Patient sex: M
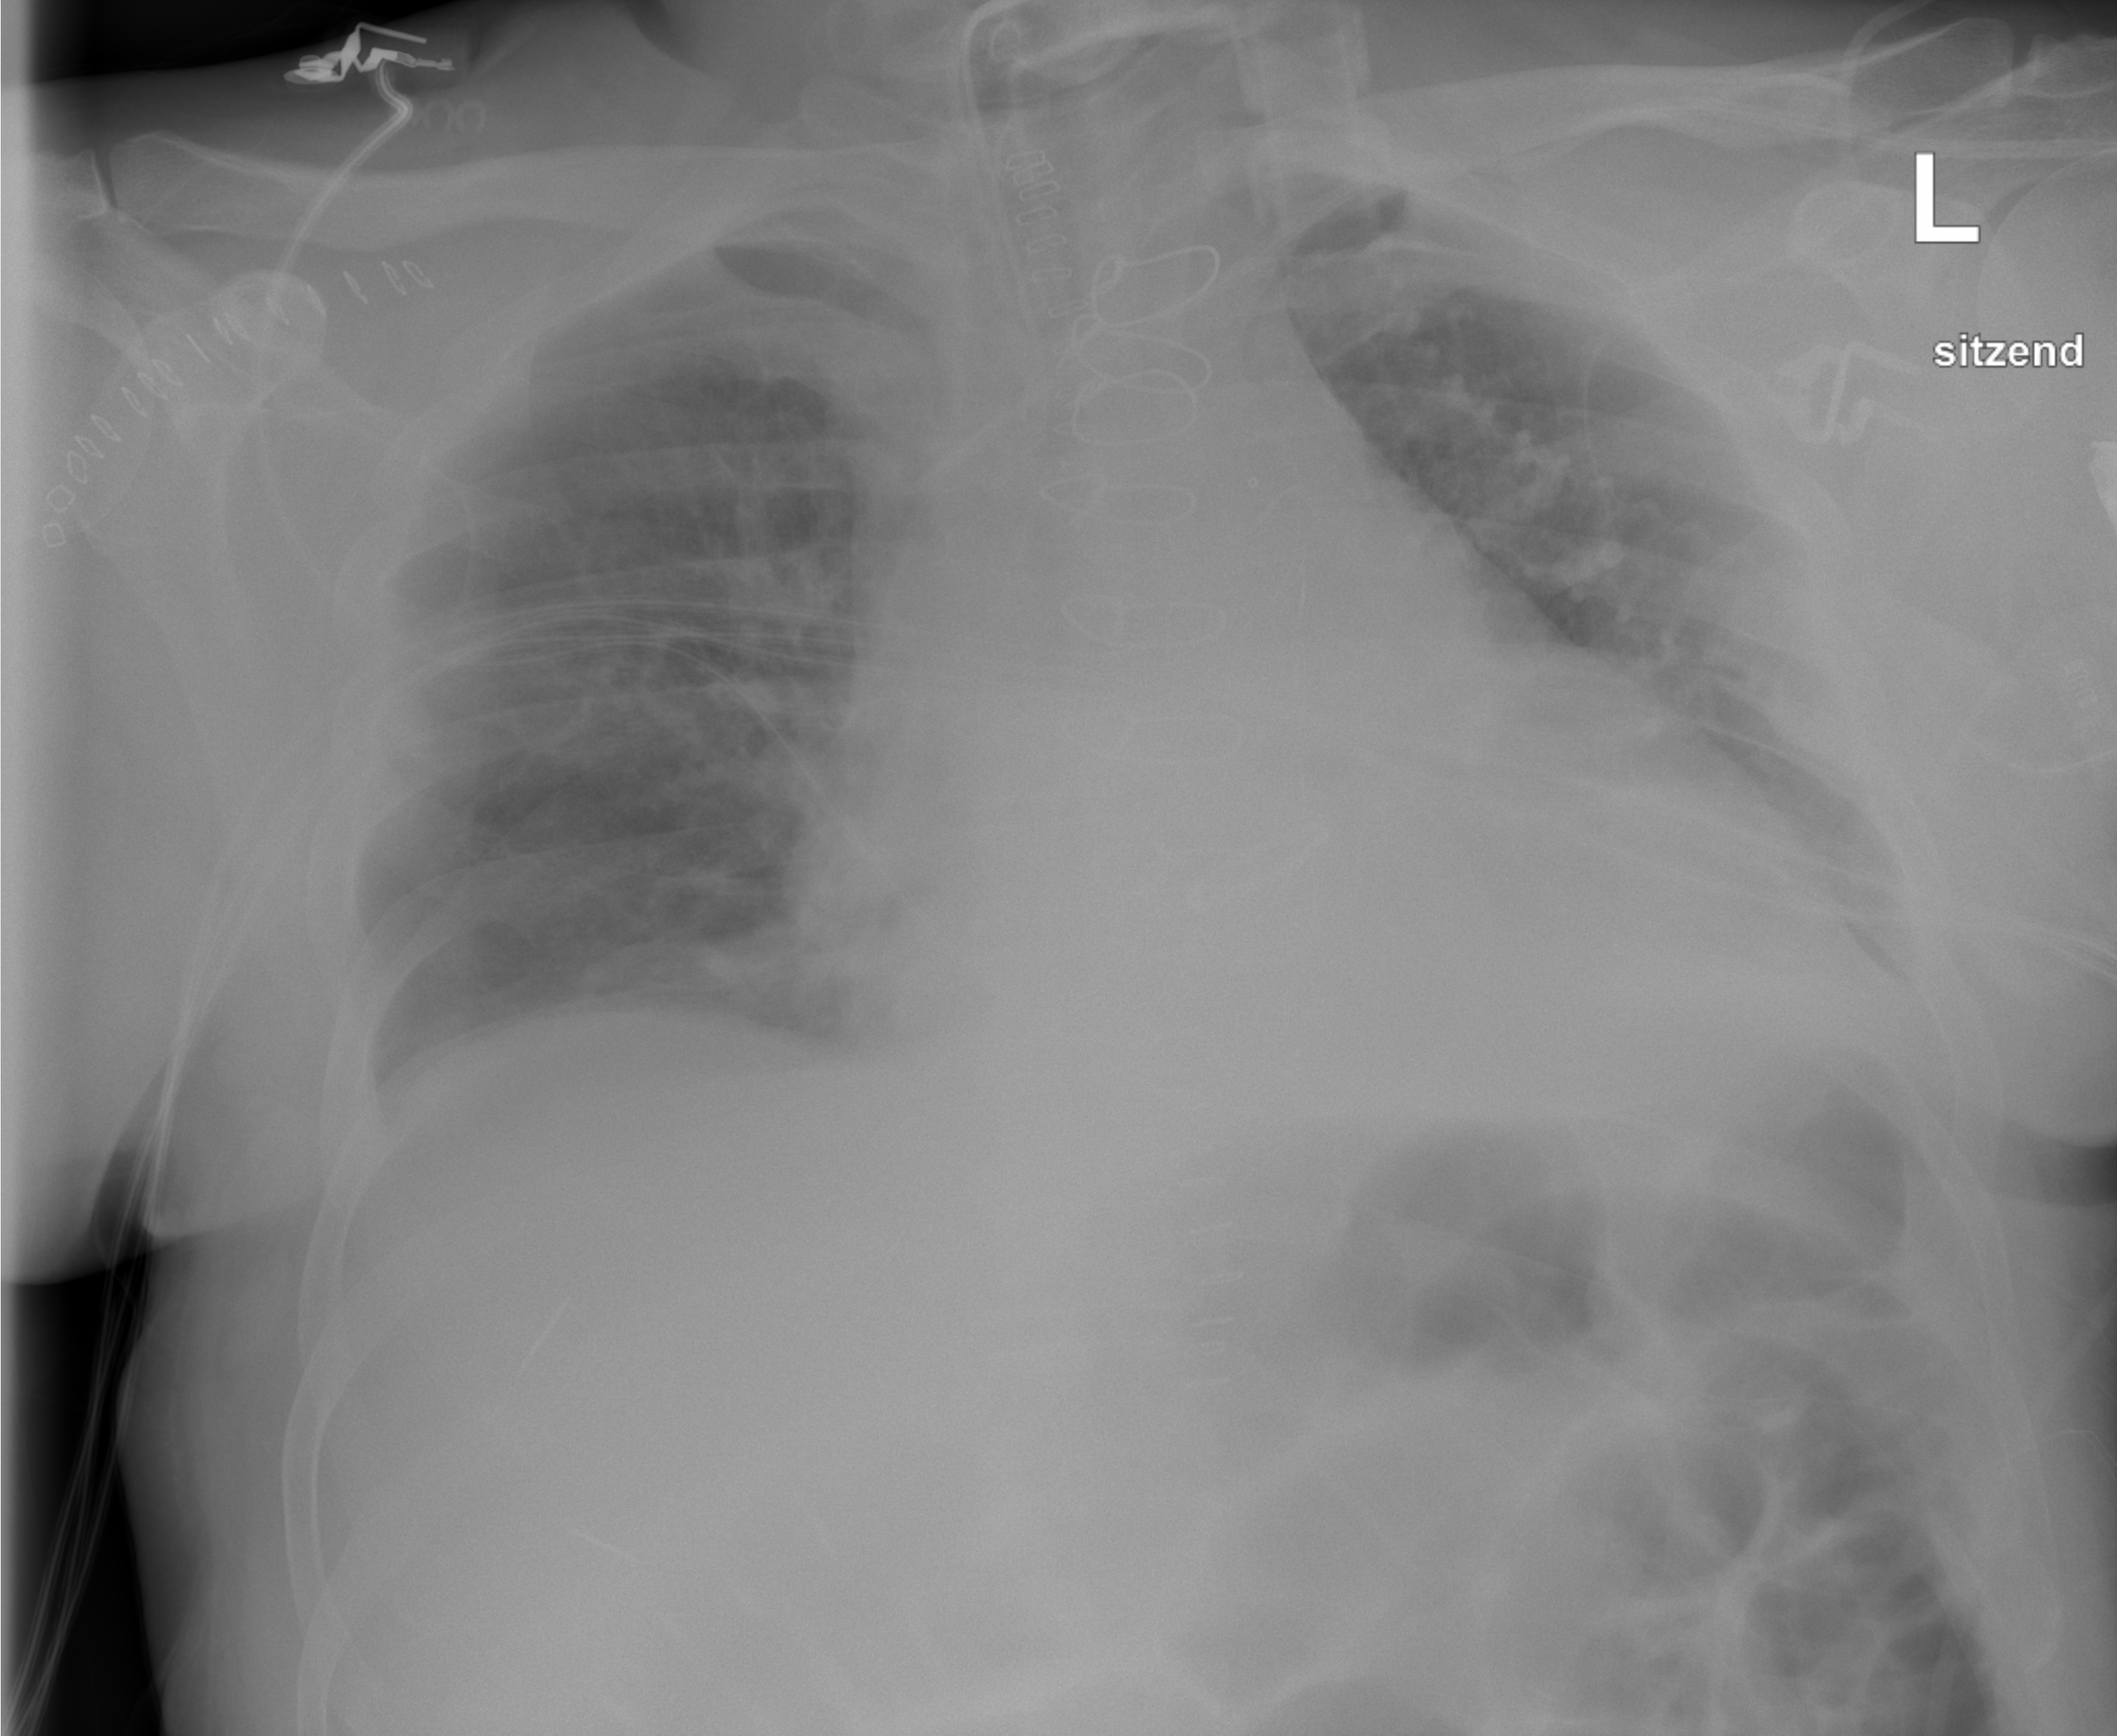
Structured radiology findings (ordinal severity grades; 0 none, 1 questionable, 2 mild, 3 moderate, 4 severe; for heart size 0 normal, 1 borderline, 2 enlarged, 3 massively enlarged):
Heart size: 1
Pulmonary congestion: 2
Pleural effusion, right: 0
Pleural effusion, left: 0
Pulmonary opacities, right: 2
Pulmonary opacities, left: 2
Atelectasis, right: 1
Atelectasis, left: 2